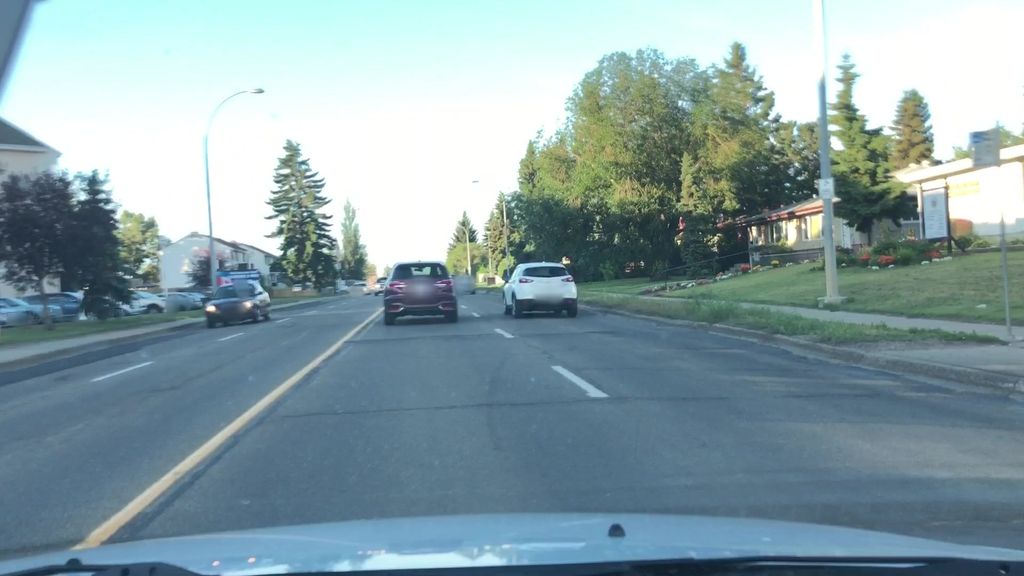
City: edmonton